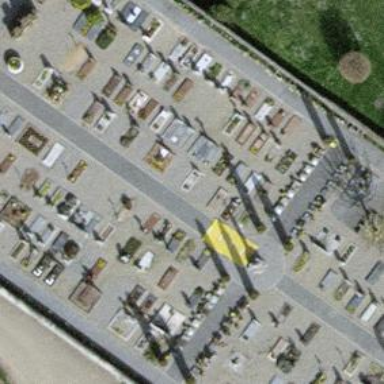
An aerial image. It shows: Cemetery.